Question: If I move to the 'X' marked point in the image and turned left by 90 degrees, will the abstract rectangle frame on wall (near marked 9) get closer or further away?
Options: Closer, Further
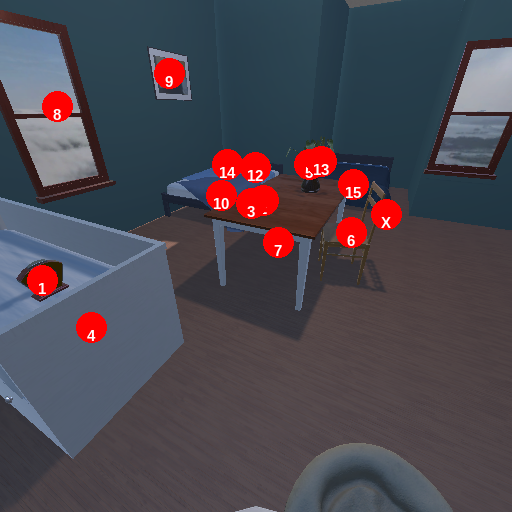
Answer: Closer